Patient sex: F
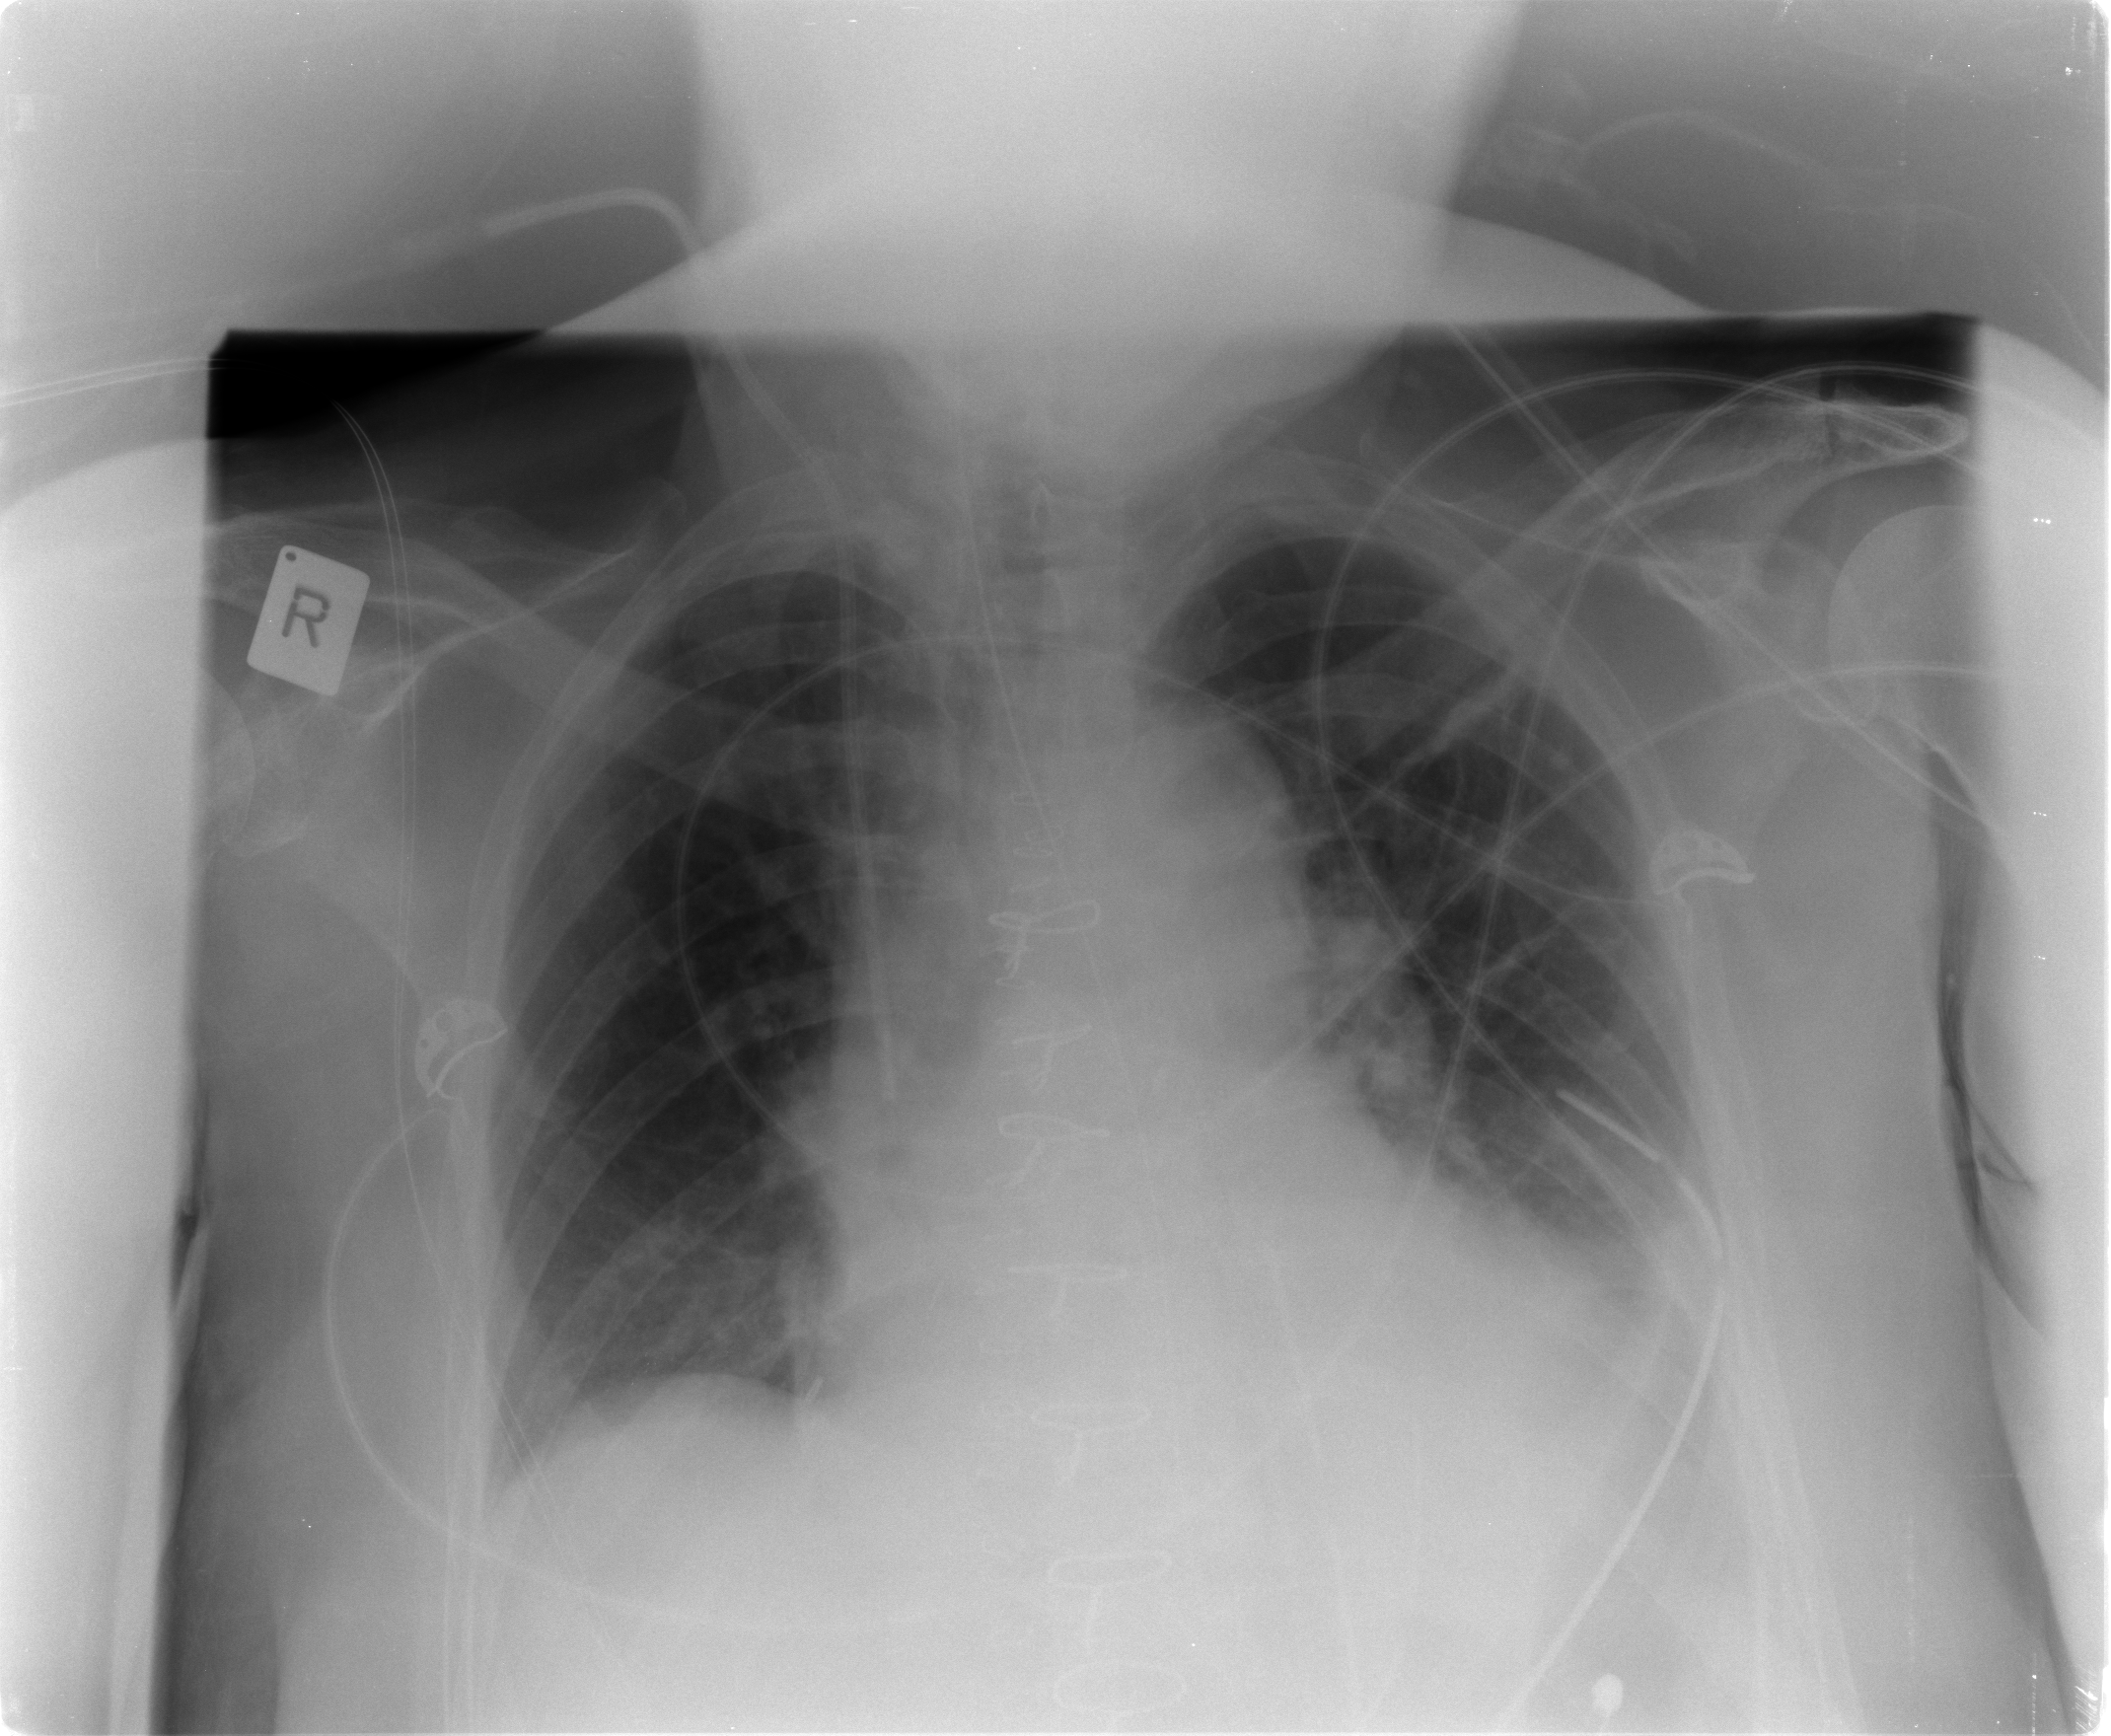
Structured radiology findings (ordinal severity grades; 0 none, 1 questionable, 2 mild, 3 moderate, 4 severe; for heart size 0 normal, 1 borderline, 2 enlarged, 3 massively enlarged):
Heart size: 2
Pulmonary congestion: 1
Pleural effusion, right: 0
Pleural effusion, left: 2
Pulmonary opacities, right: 0
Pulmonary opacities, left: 0
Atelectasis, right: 2
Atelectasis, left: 2